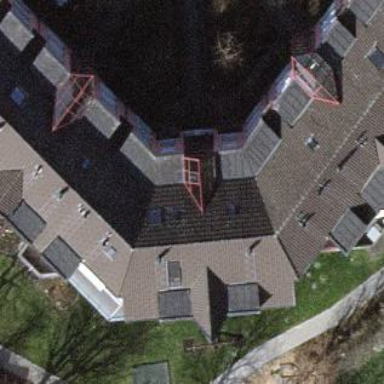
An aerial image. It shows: Building with gabled red roof and light pink walls.